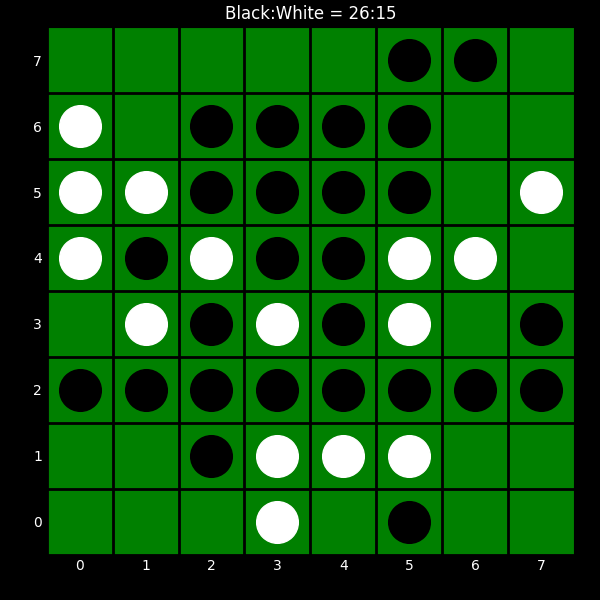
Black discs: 26
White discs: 15